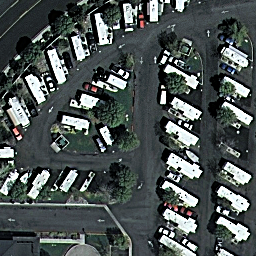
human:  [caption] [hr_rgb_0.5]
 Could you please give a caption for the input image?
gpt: Lots of mobile homes with plants surrounded in the mobile home park .

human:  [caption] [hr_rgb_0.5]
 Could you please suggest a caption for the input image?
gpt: Many mobile homes arranged in lines in the mobile home park and some roads go through this area .

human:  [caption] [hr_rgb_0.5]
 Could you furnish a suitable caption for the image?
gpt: Many mobile homes are closed to each other in the mobile home park .

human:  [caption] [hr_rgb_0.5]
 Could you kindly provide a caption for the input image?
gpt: Many mobile homes arranged in lines in the mobile home park .

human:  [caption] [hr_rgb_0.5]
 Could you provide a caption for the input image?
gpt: Lots of mobile homes are closed to each other and some roads go through this area .